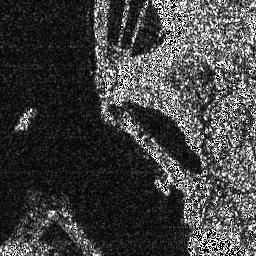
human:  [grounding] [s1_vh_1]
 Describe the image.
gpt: In the satellite image, there is  <ref>1 medium ship </ref> <box>[[5, 41, 13, 51, 0]]</box> located at left,  <ref>1 small ship </ref> <box>[[59, 68, 66, 76, 0]]</box> located at bottom.